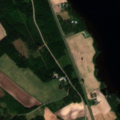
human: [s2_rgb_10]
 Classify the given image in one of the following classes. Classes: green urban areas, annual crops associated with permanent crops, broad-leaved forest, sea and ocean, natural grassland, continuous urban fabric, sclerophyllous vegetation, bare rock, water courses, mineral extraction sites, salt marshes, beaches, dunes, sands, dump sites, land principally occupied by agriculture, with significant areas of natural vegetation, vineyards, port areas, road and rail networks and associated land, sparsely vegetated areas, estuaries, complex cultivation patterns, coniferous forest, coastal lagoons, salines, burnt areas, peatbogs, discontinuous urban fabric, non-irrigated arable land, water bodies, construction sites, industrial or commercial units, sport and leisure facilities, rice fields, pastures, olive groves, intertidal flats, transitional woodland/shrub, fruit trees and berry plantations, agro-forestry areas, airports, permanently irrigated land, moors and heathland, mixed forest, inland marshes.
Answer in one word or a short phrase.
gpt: non-irrigated arable land, coniferous forest, mixed forest, water bodies